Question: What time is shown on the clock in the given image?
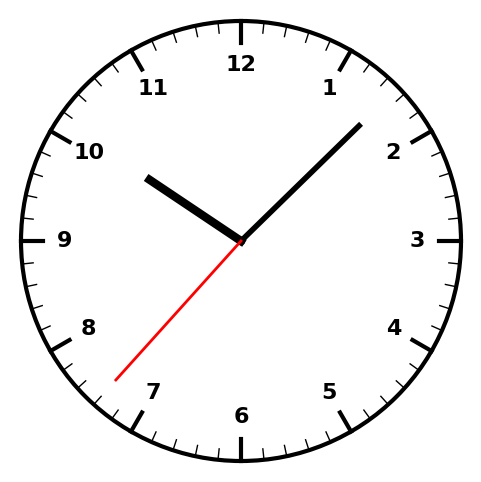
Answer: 10:07:37